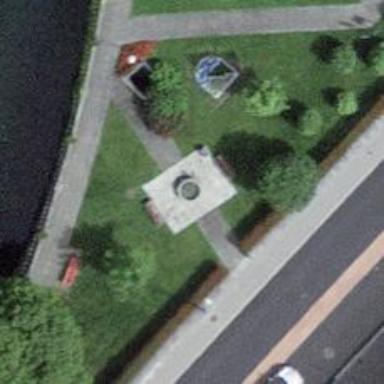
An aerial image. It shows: Fountain.